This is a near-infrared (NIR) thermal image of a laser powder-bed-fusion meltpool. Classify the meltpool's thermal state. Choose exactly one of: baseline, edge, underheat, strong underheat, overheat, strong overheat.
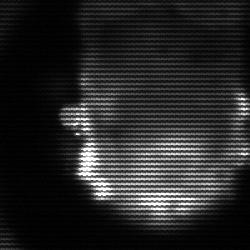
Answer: baseline